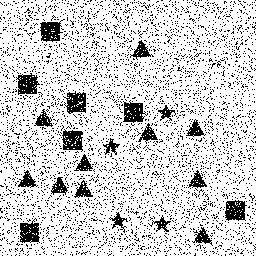
Squares: 7
Triangles: 10
Stars: 4
Total shapes: 21